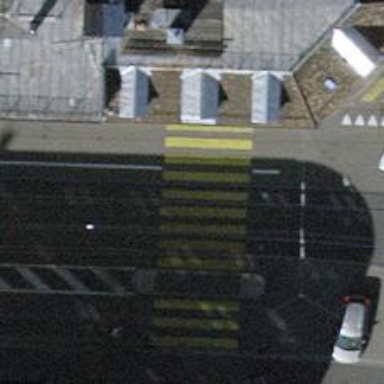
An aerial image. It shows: Tram crossing on the railway.